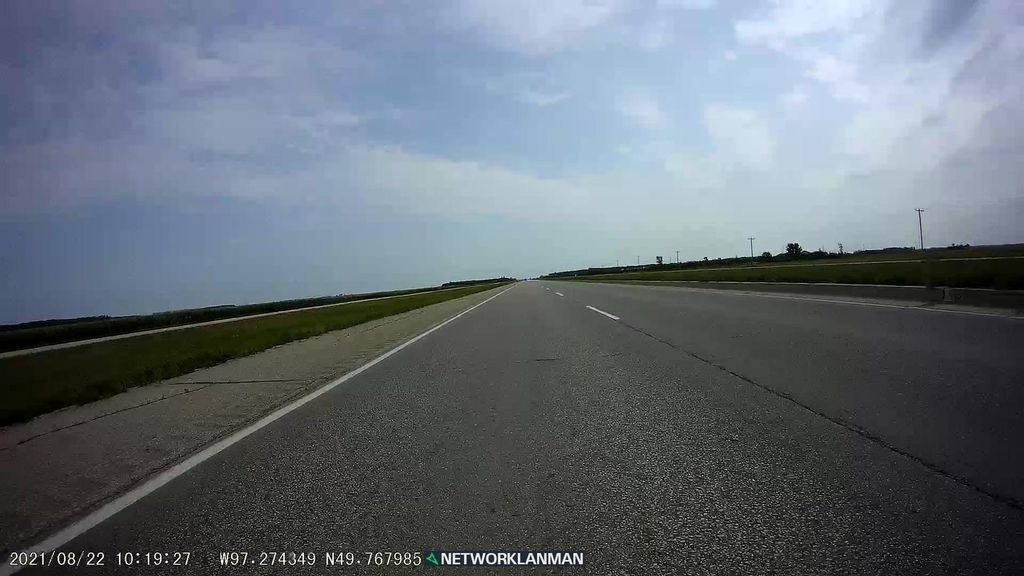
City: winnipeg